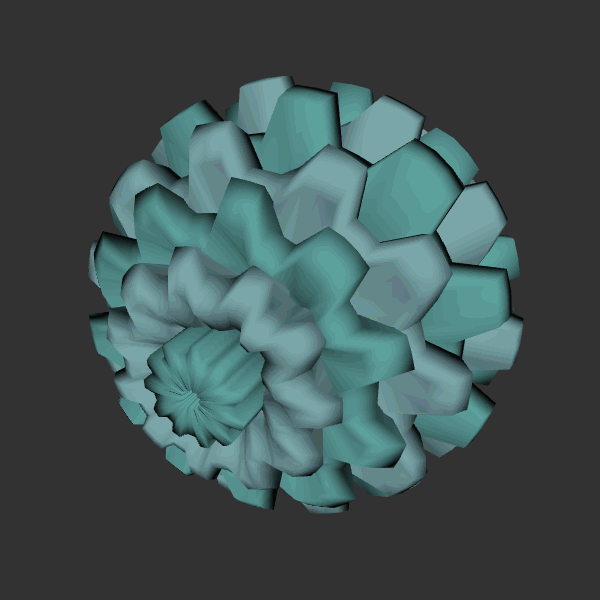
Background: dark